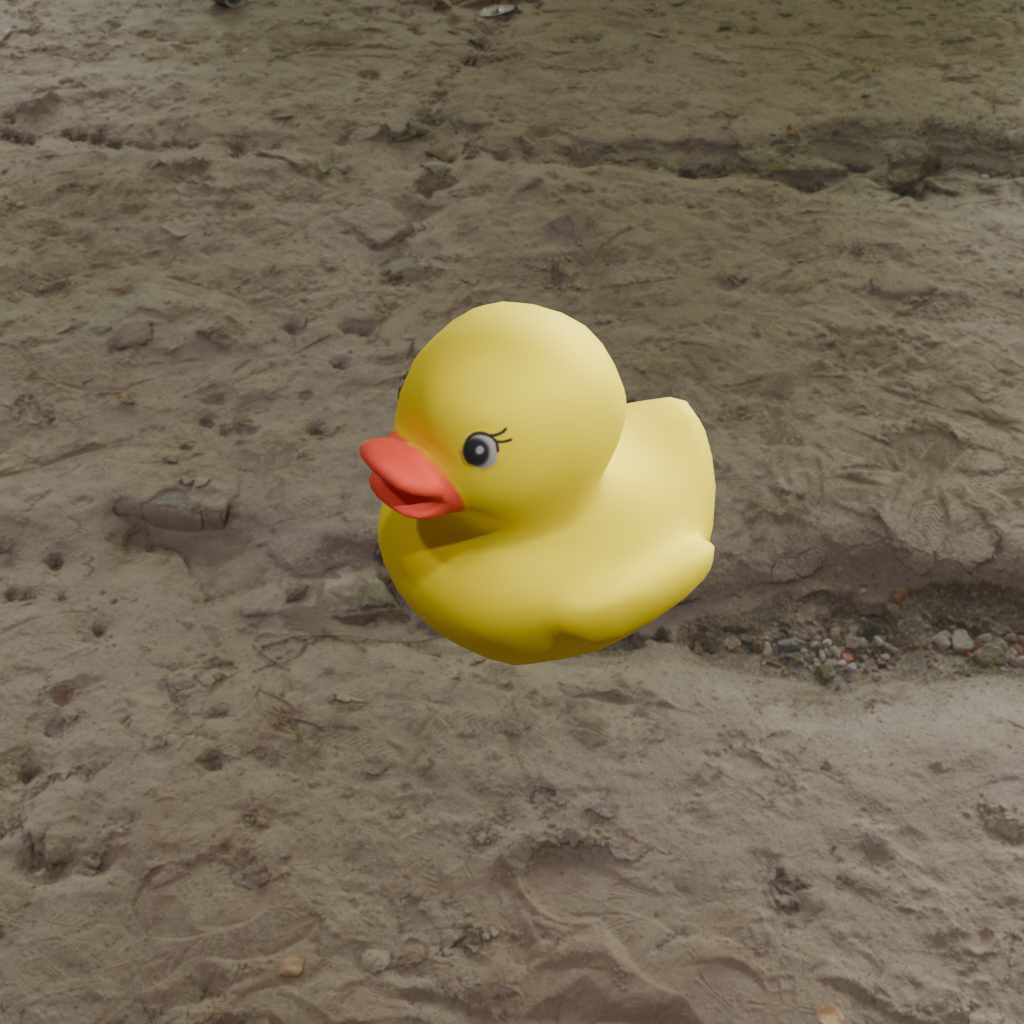
an image of a yellow rubber duck seen from <front_left> in an interior of an abandoned industrial building.